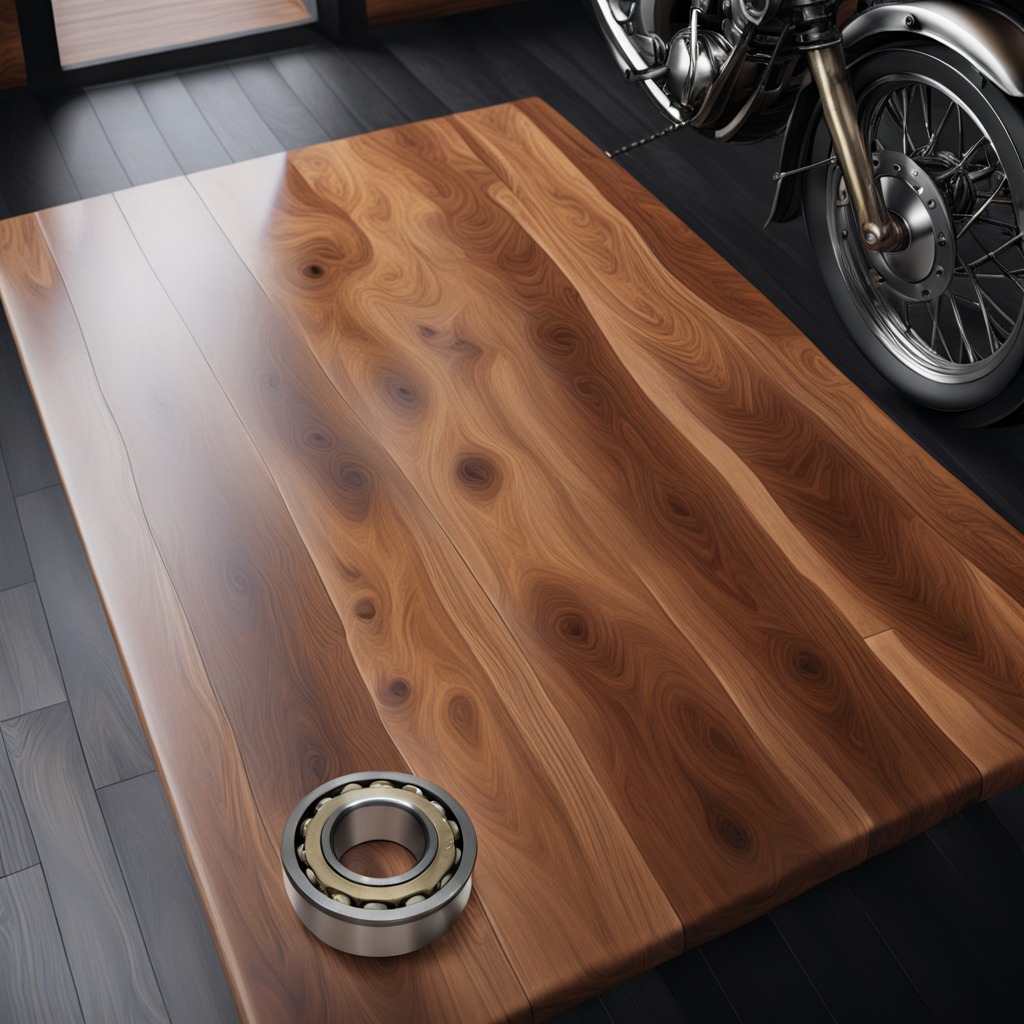
A metal ball bearing is lying on the wooden table in the garage.